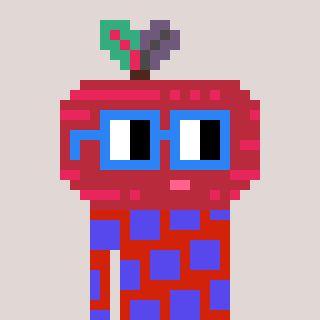
a pixel art character with square blue glasses, a beet-shaped head and a red-colored body on a warm background